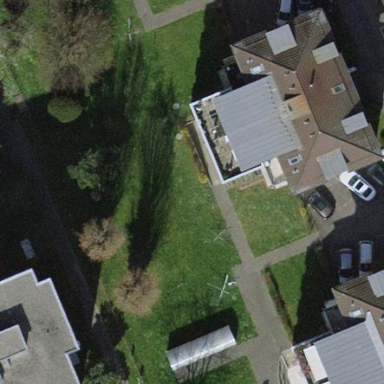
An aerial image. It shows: House with hipped roof.